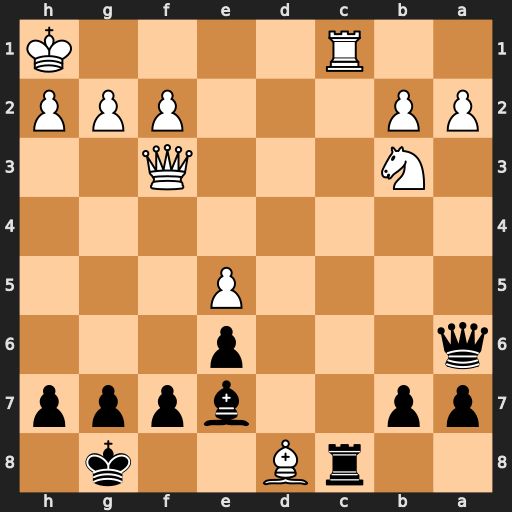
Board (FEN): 2rB2k1/pp2bppp/q3p3/4P3/8/1N3Q2/PP3PPP/2R4K
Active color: b
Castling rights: -
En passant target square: -
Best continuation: Rxc1+ Nxc1 Qf1#